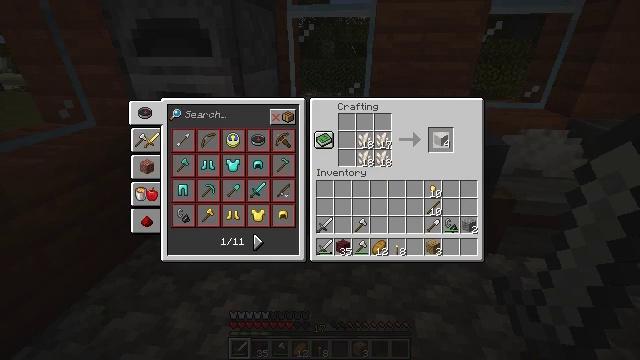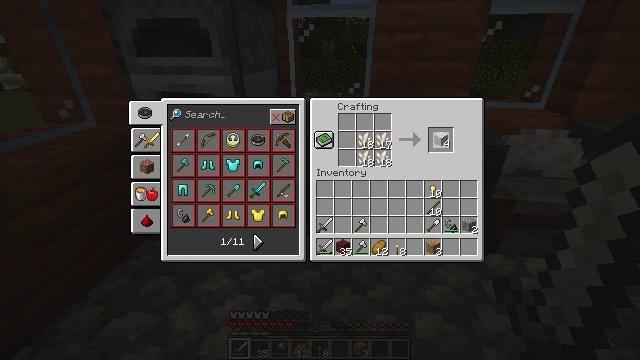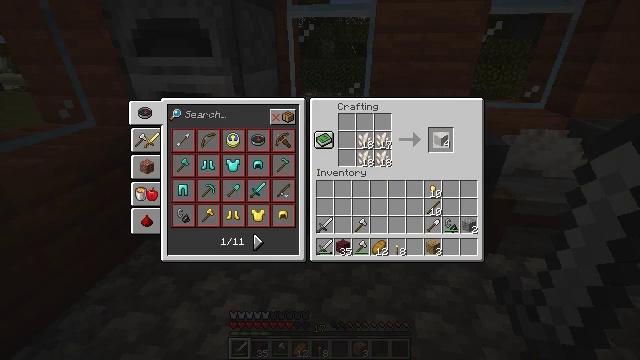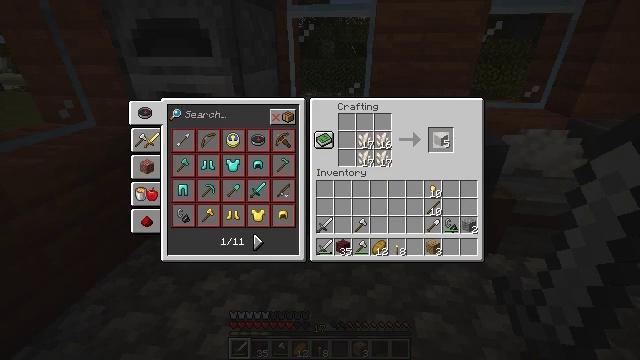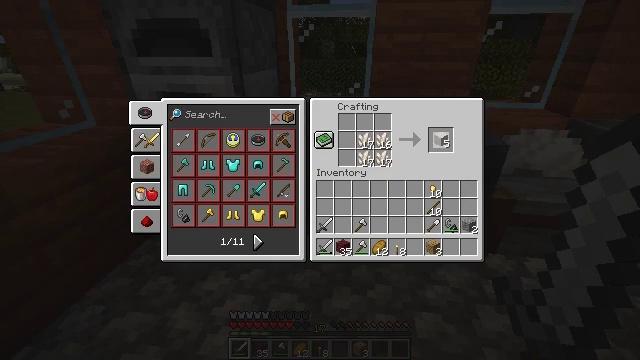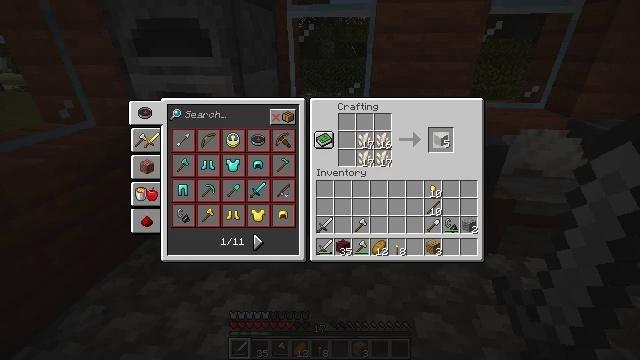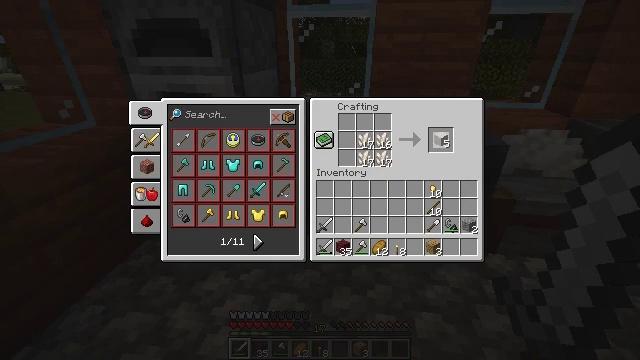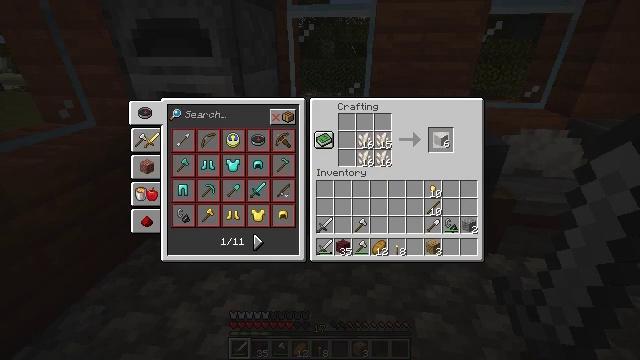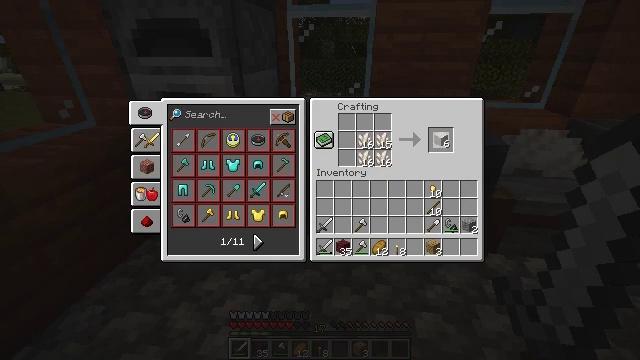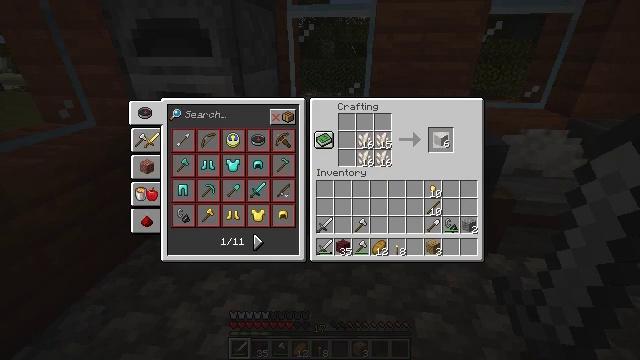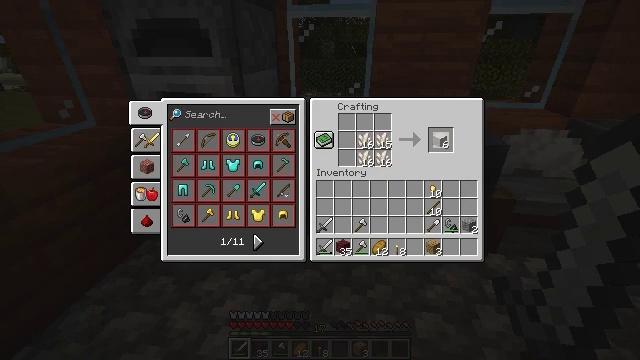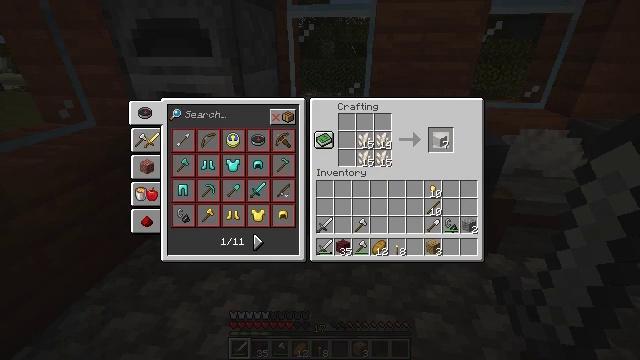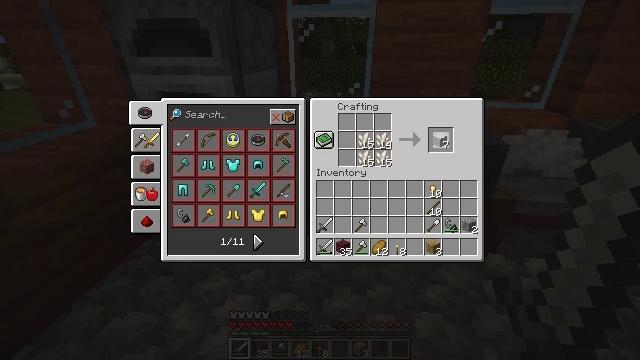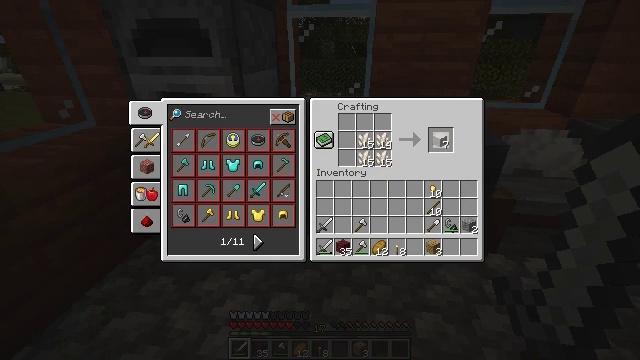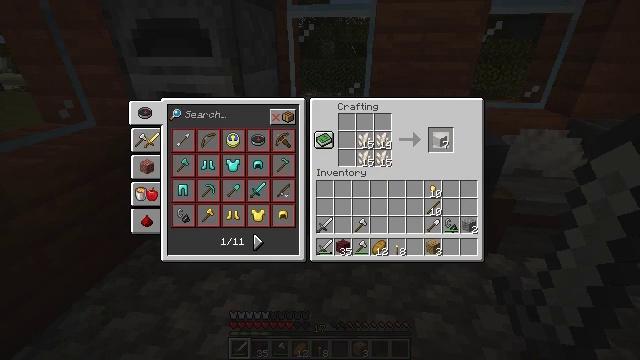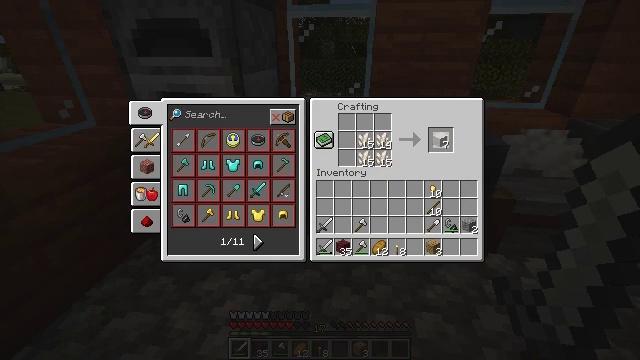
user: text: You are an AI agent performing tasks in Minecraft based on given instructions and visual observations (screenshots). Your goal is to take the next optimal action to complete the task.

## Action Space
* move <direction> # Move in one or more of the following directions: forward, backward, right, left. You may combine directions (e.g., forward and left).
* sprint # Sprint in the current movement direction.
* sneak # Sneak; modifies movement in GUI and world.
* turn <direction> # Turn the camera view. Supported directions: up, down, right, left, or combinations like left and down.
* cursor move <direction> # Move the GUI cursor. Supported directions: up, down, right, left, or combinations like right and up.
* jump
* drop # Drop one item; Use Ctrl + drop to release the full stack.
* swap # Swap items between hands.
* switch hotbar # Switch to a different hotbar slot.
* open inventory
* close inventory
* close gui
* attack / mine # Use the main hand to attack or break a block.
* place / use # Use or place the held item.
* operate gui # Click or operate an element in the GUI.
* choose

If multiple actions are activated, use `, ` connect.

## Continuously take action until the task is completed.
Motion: motion action
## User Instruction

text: Open the crafting table and craft a quartz block with nether quartz.
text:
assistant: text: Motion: operate gui
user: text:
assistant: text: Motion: operate gui
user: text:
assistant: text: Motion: no_op
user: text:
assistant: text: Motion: operate gui
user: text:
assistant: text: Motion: operate gui
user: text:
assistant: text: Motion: operate gui
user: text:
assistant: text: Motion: no_op
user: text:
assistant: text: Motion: operate gui
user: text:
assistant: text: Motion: operate gui
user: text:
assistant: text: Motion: operate gui
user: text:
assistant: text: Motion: no_op
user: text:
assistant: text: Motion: no_op
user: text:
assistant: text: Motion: no_op
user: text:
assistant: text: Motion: no_op
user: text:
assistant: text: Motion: no_op
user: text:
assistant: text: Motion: operate gui
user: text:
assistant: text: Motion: operate gui
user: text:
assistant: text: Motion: operate gui
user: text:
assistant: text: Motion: operate gui
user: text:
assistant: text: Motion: operate gui
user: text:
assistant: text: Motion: operate gui
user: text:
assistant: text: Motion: operate gui
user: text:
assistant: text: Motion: no_op
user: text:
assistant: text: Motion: operate gui
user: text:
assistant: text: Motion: operate gui
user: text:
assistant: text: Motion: operate gui
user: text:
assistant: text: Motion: no_op
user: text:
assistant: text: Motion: operate gui
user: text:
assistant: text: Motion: operate gui
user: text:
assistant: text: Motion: operate gui